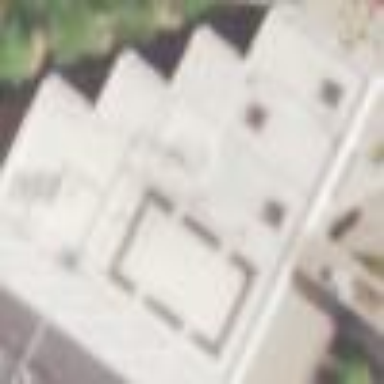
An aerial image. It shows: Building with flat white roof.